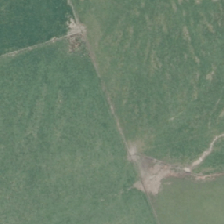
Land cover: shortrotation_cropland